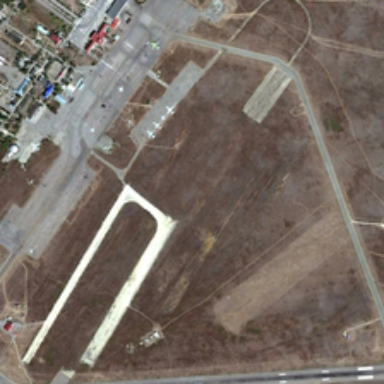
Some planes are in an airport near some buildings and green trees .